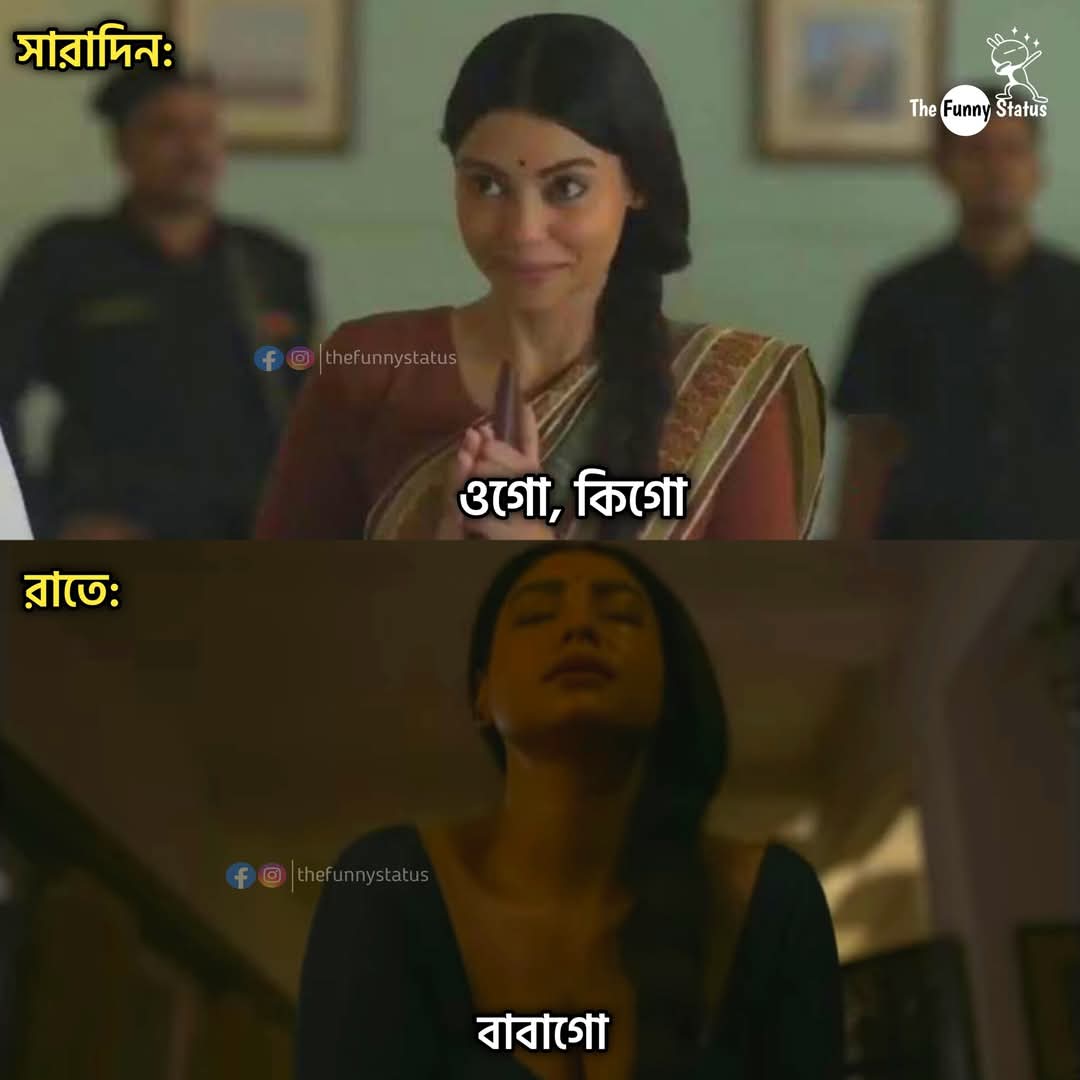
Text: সারাদিন:
ওগো, কিগো
রাতে:
বাবাগো
Label: Non Hate